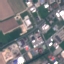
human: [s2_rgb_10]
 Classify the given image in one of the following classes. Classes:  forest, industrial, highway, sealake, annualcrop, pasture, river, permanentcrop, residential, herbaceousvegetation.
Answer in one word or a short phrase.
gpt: Industrial